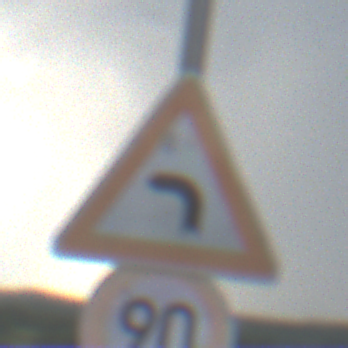
Verkehrszeichen: KurveLinks
Zusatzzeichen unten: Geschwindigkeit90
Umgebung: Outdoor, RoadRail
Tageszeit: MorningAfternoon
Wetter: PartlyCloudy
Licht: Natural
Jahreszeit: NotSpecified
Kontrast: LowContrast